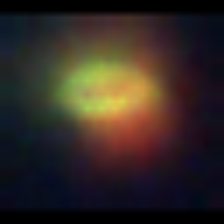
Taxon: NanoPlankton
Group: Other